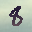
Label: 8